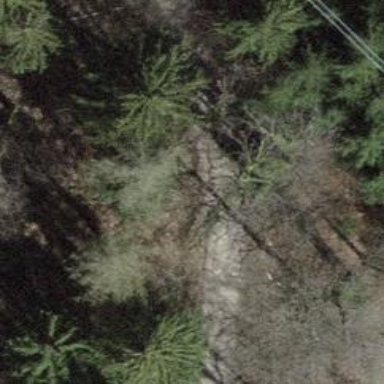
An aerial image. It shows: Gravel track suitable for forestry vehicles with tracktype of grade2.